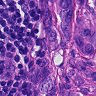
Metastatic tissue present: yes